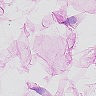
Metastatic tissue present: no